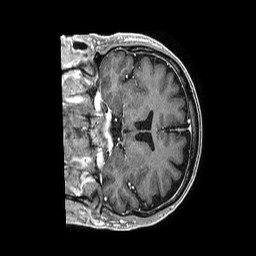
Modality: T1w
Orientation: coronal
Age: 67
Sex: male
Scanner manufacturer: philips
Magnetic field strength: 1.5 T
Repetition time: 0.007528 s
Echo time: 0.003417 s